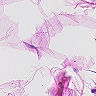
Metastatic tissue present: no